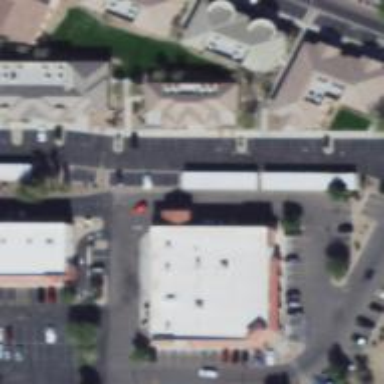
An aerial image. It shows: Pharmacy providing healthcare services.